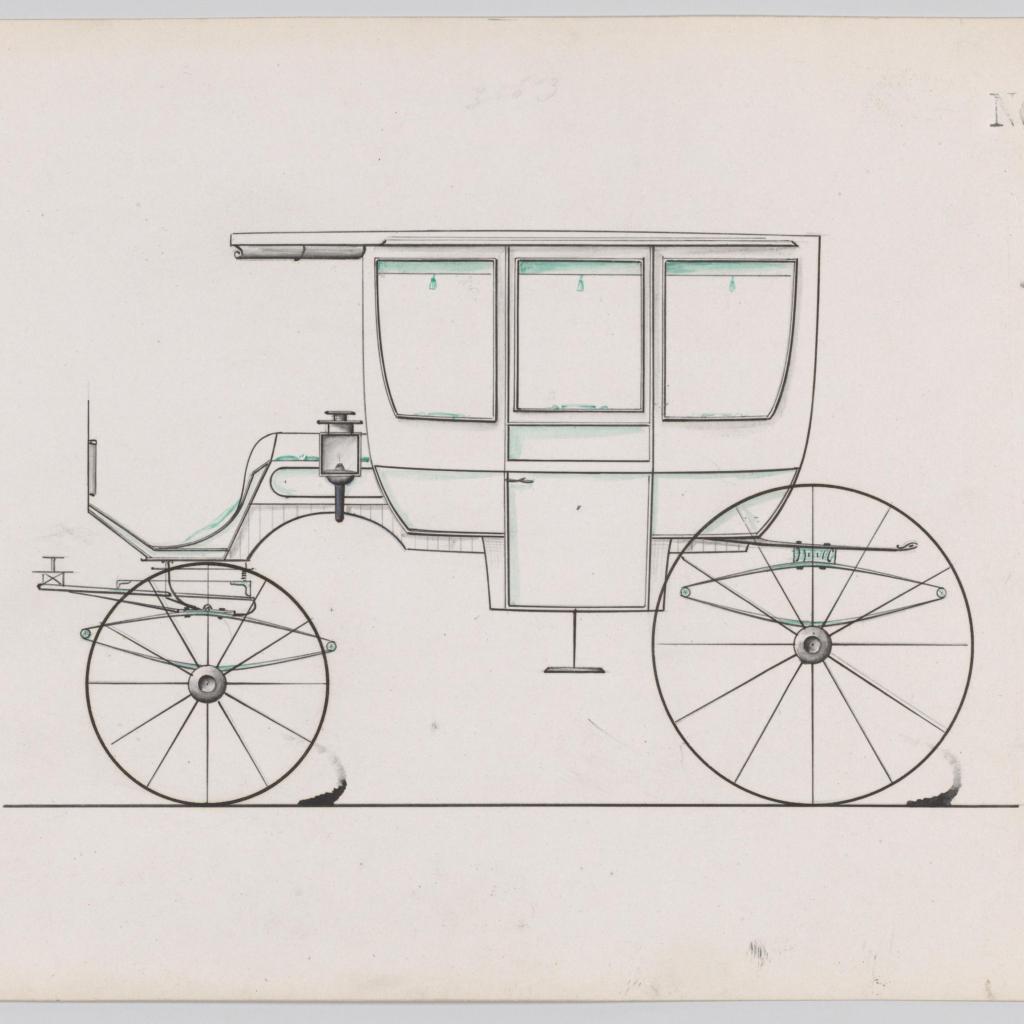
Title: Design for 6 seat Rockaway, no. 3053a
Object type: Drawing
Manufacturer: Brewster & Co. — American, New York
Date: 1874
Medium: Pen and black ink, watercolor and gouache
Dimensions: Sheet: 6 1/4 x 9 5/16 in. (15.9 x 23.7 cm)
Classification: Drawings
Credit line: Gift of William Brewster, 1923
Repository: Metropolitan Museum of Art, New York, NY